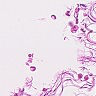
Metastatic tissue present: no